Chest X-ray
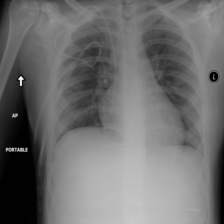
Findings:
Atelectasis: negative
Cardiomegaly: negative
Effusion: negative
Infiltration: negative
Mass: negative
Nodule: negative
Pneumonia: negative
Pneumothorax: negative
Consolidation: negative
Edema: negative
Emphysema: negative
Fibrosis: negative
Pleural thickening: negative
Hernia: negative